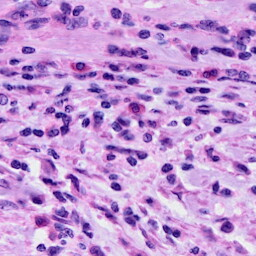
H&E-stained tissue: Cervix